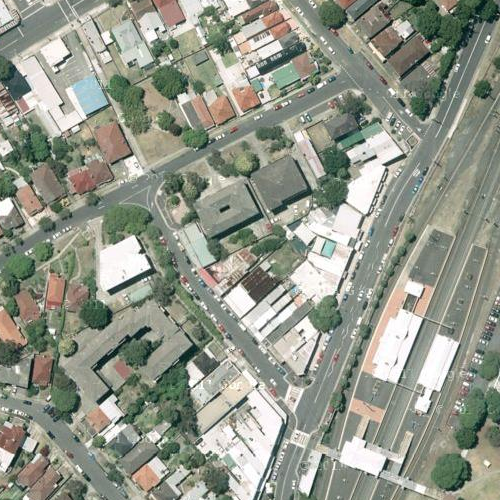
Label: sydney